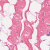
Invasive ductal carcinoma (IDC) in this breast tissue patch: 0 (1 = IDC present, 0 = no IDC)